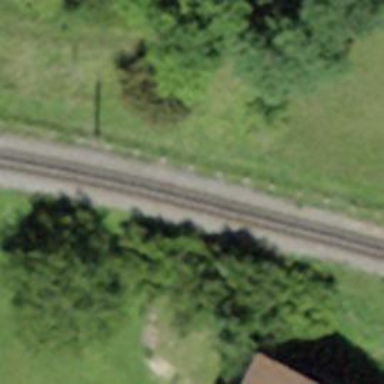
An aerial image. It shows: Narrow-gauge railway with single track. The railway is electrified with contact line.